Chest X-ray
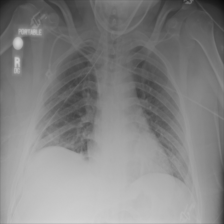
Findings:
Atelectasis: negative
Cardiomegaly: negative
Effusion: negative
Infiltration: negative
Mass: positive
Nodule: negative
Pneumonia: negative
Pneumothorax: negative
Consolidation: negative
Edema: negative
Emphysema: negative
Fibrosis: negative
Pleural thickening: negative
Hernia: negative